Question: I'm using QPainter to draw multiline text on QImage. However, I also need to display a colored rectangle around each character's bounding box.
So I need to know the bounding box that each character had when being drawn.
For example, for
'''
painter.drawText(QRect(100, 100, 200, 200), Qt::TextWordWrap, "line
line2", &r);
'''
I would need to get 10 rectangles, taking into account newlines, word-wrap, tabs, etc.
For example, the rectangle of the second ''l'' would be below the rectangle of the first ''l'', instead of being to the right of ''e'', because of the newline.
Something like the coordinates of the red rectangles in this picture (I've put them by hand so they're not really the correct positions):

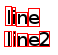
Answer: This may not be the best solution, but it's the best one I can think of.
I believe you will have to "do it yourself". That is, instead of drawing a block of text, draw each character one at a time. Then you can use QFontMetrics to get the bounding box of each character.
It's a little work, but not too bad. Something like (pseudo code, not code):
'''
QFontMetrics fm(myFont, paintDevice);
int x = startX;
int y = startY;
for (unsigned int i = 0; i < numChars; i++)
{
char myChar = mystr[i]; // get character to print/bound
QRect rect = fm.boundingRect( myChar ); // get that char's bounding box
painter.drawText(x, y, Qt::TextWordWrap, mystr[i], &r); // output char
painter.drawRect(...); // draw char's bounding box using 'rect'
x += rect.width(); // advance current position horizontally
// TODO:
// if y > lineLen // handle cr
// x = startX;
// y += line height
}
'''
Check out QFontMetrics, it has a number of different methods for getting bounding boxes, minimum bounding boxes, etc.
<URL>
Ahhh... I see now that the overload you're using returns the actual bounding rect. You can just use that and skip the QFontMetrics if you like - otherwise the overall algorithm is the same.